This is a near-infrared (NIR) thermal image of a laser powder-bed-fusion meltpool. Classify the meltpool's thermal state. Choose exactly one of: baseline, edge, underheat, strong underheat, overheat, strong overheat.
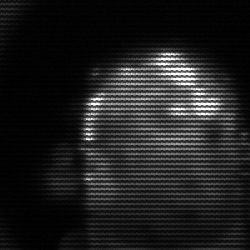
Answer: baseline